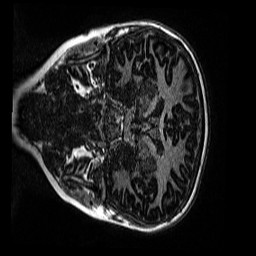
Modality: MP2RAGE
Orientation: coronal
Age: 11
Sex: female
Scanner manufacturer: siemens
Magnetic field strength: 3 T
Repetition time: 4 s
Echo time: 0.00299 s